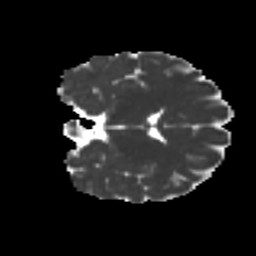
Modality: MD
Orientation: coronal
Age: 22
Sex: male
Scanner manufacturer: ge
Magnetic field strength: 3 T
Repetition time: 7.8 s
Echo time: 0.0606 s